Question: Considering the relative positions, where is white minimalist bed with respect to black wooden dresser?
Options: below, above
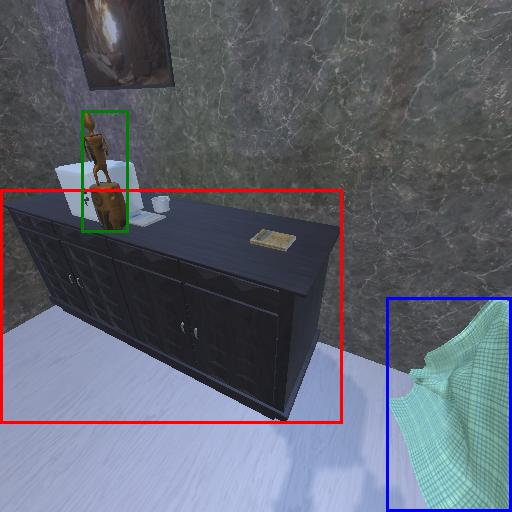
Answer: below